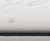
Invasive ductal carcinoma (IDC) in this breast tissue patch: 0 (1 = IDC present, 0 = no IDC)